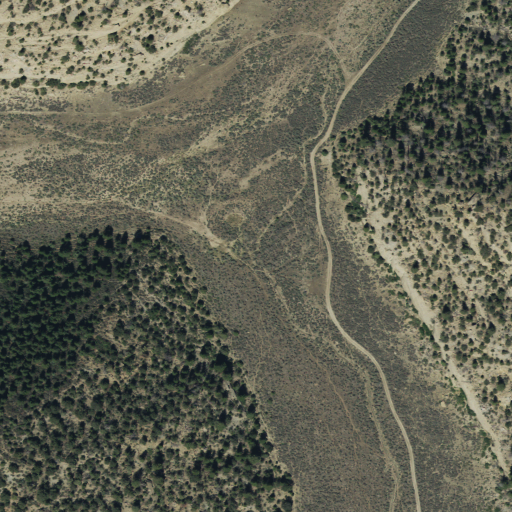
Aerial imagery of valley in Utah named Willow Canyon containing evergreen forest and shrub